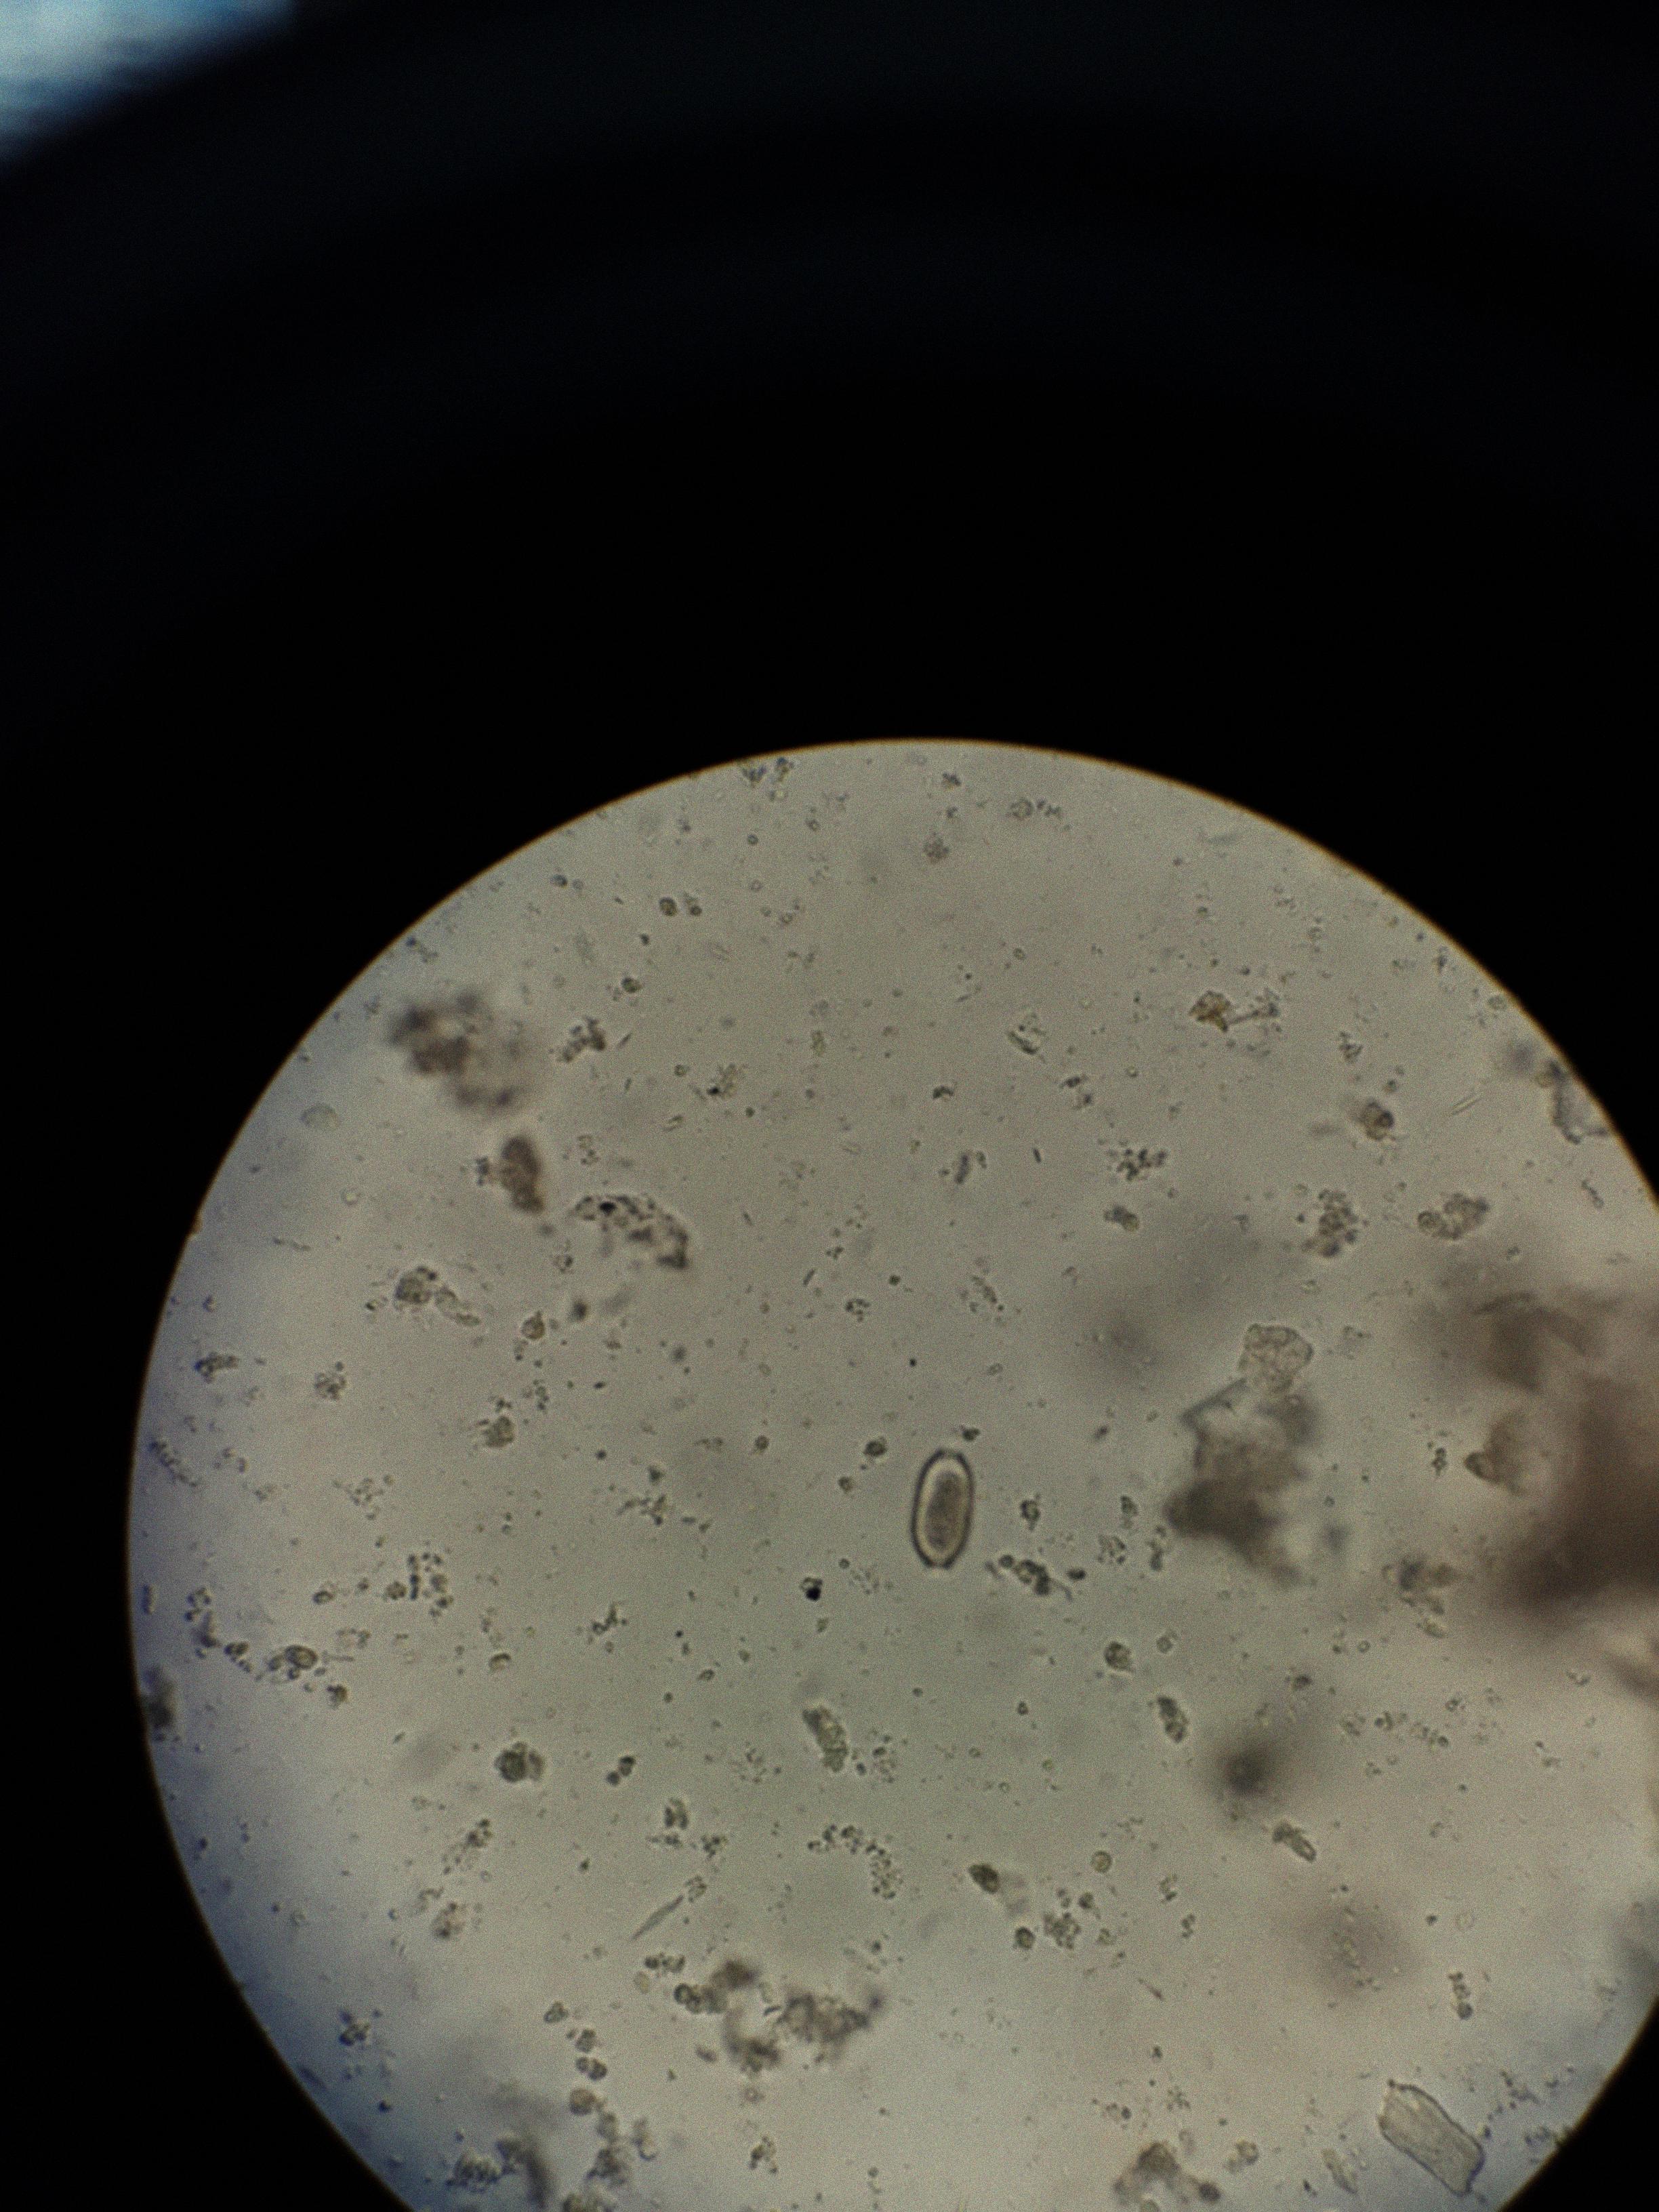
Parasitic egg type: Capillaria philippinensis